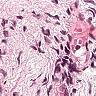
Metastatic tissue present: no